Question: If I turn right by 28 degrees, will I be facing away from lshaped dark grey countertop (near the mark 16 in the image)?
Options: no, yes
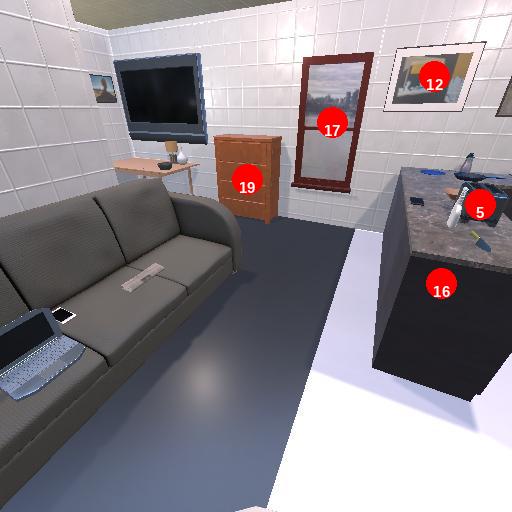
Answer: no